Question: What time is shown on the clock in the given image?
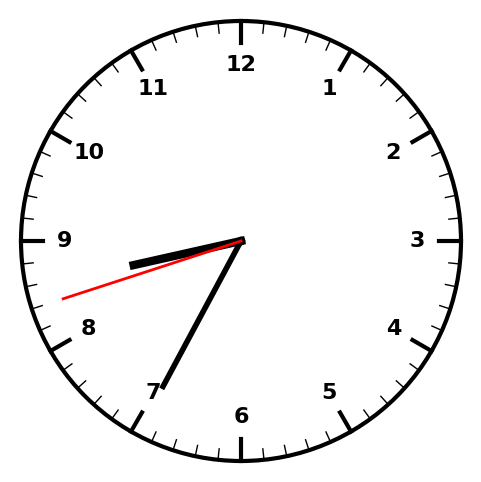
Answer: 08:34:42